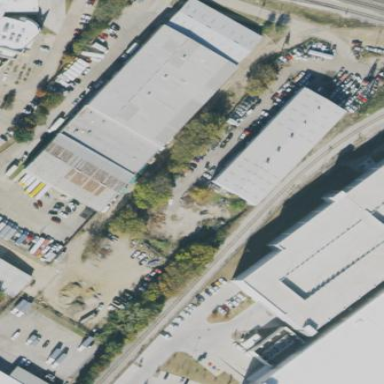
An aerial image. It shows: Warehouse building.